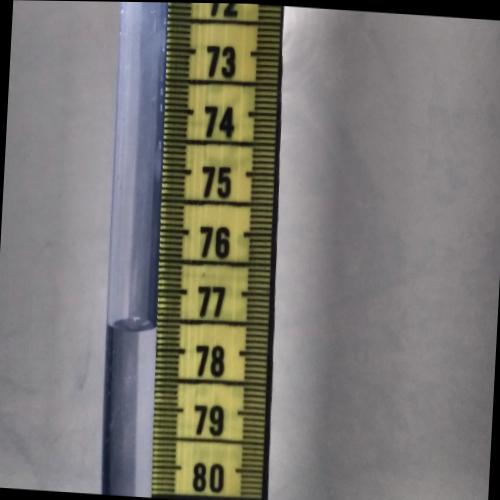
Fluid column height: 77.7 cm